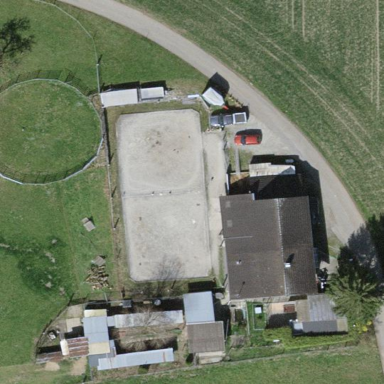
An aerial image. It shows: Farmyard in rural farm setting.